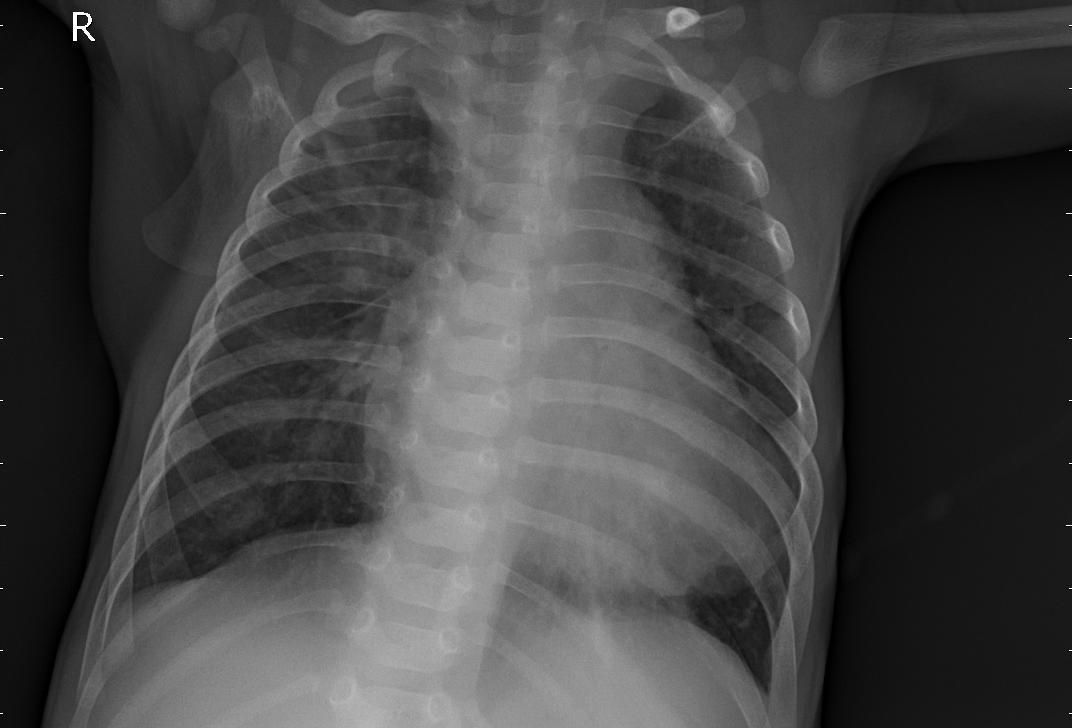
Diagnosis: PNEUMONIA